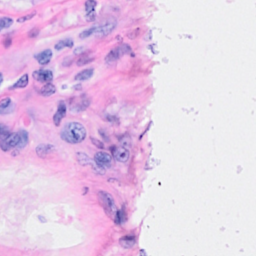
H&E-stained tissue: Breast